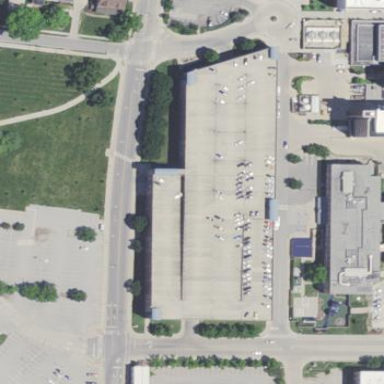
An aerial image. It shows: Multi-storey parking building.